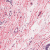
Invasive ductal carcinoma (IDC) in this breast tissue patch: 1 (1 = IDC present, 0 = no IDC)